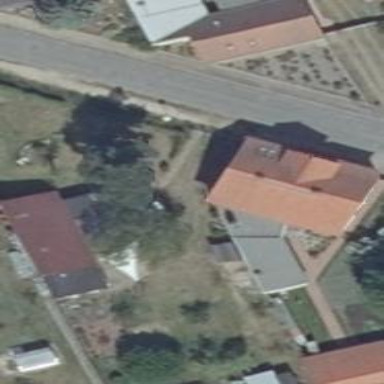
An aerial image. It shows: Simple and straightforward house.